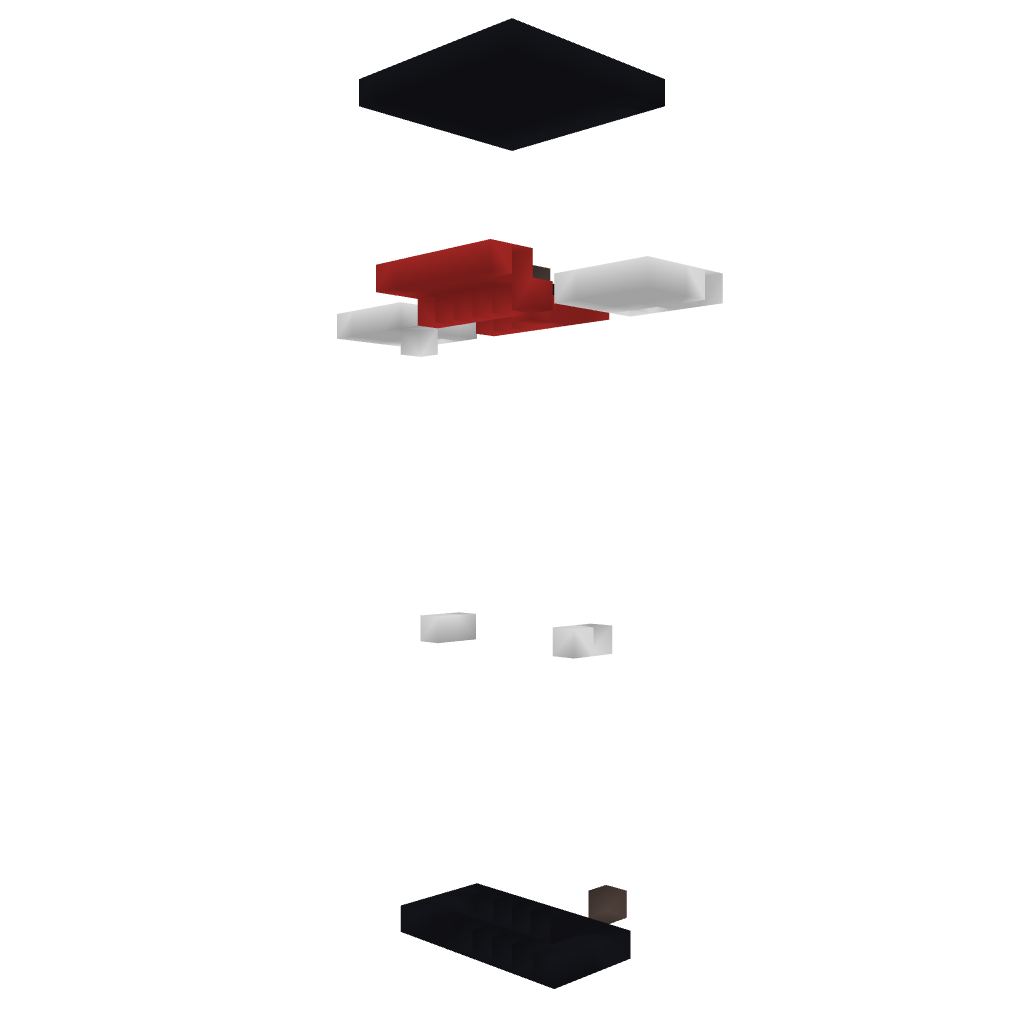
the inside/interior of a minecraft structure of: Mongol Statue